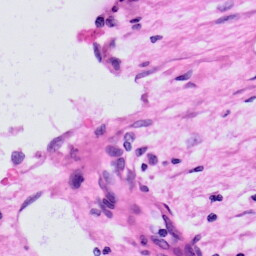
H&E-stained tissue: Skin